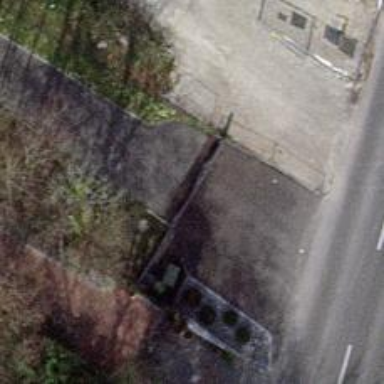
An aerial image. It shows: Gate.